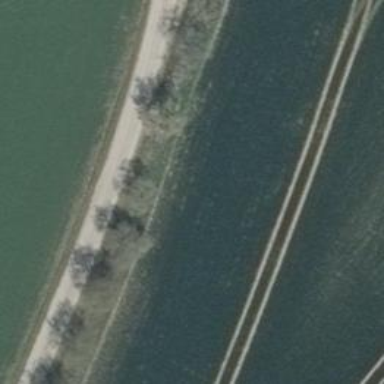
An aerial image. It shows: Row of trees in natural setting.